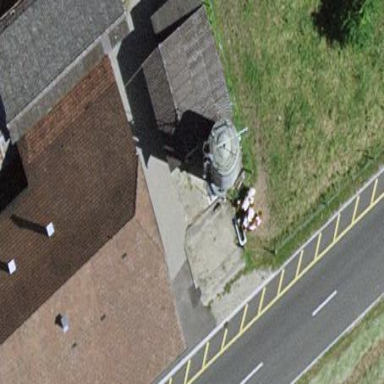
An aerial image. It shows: Rural barn.